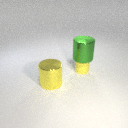
small yellow rubber cylinder behind large yellow metal cylinder